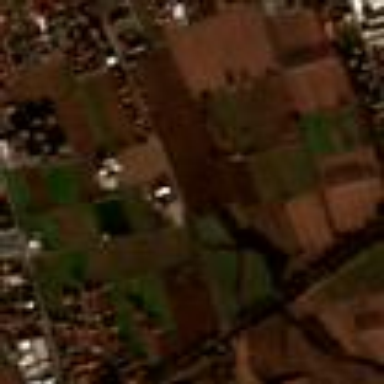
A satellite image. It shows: View of farmland.